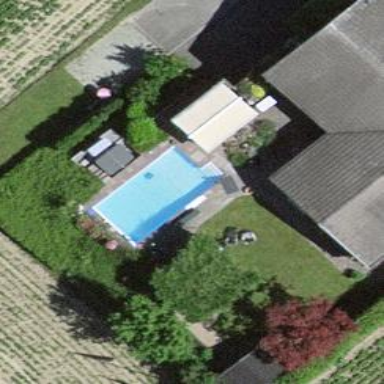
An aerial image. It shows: Swimming pool located in leisure land.